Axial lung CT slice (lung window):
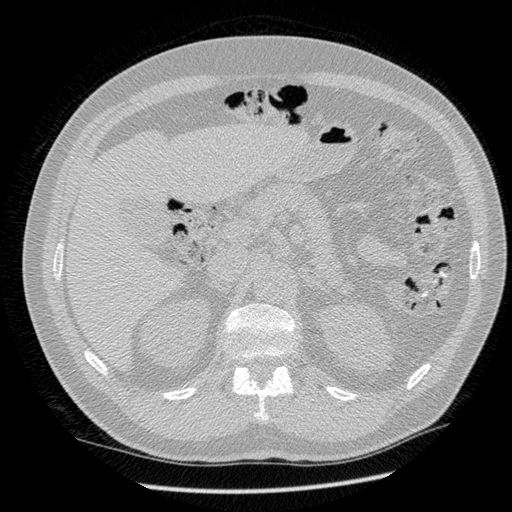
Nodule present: no